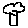
Label: tree